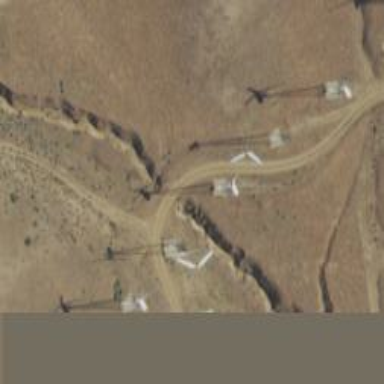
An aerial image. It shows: Wind turbine generating power.